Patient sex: M
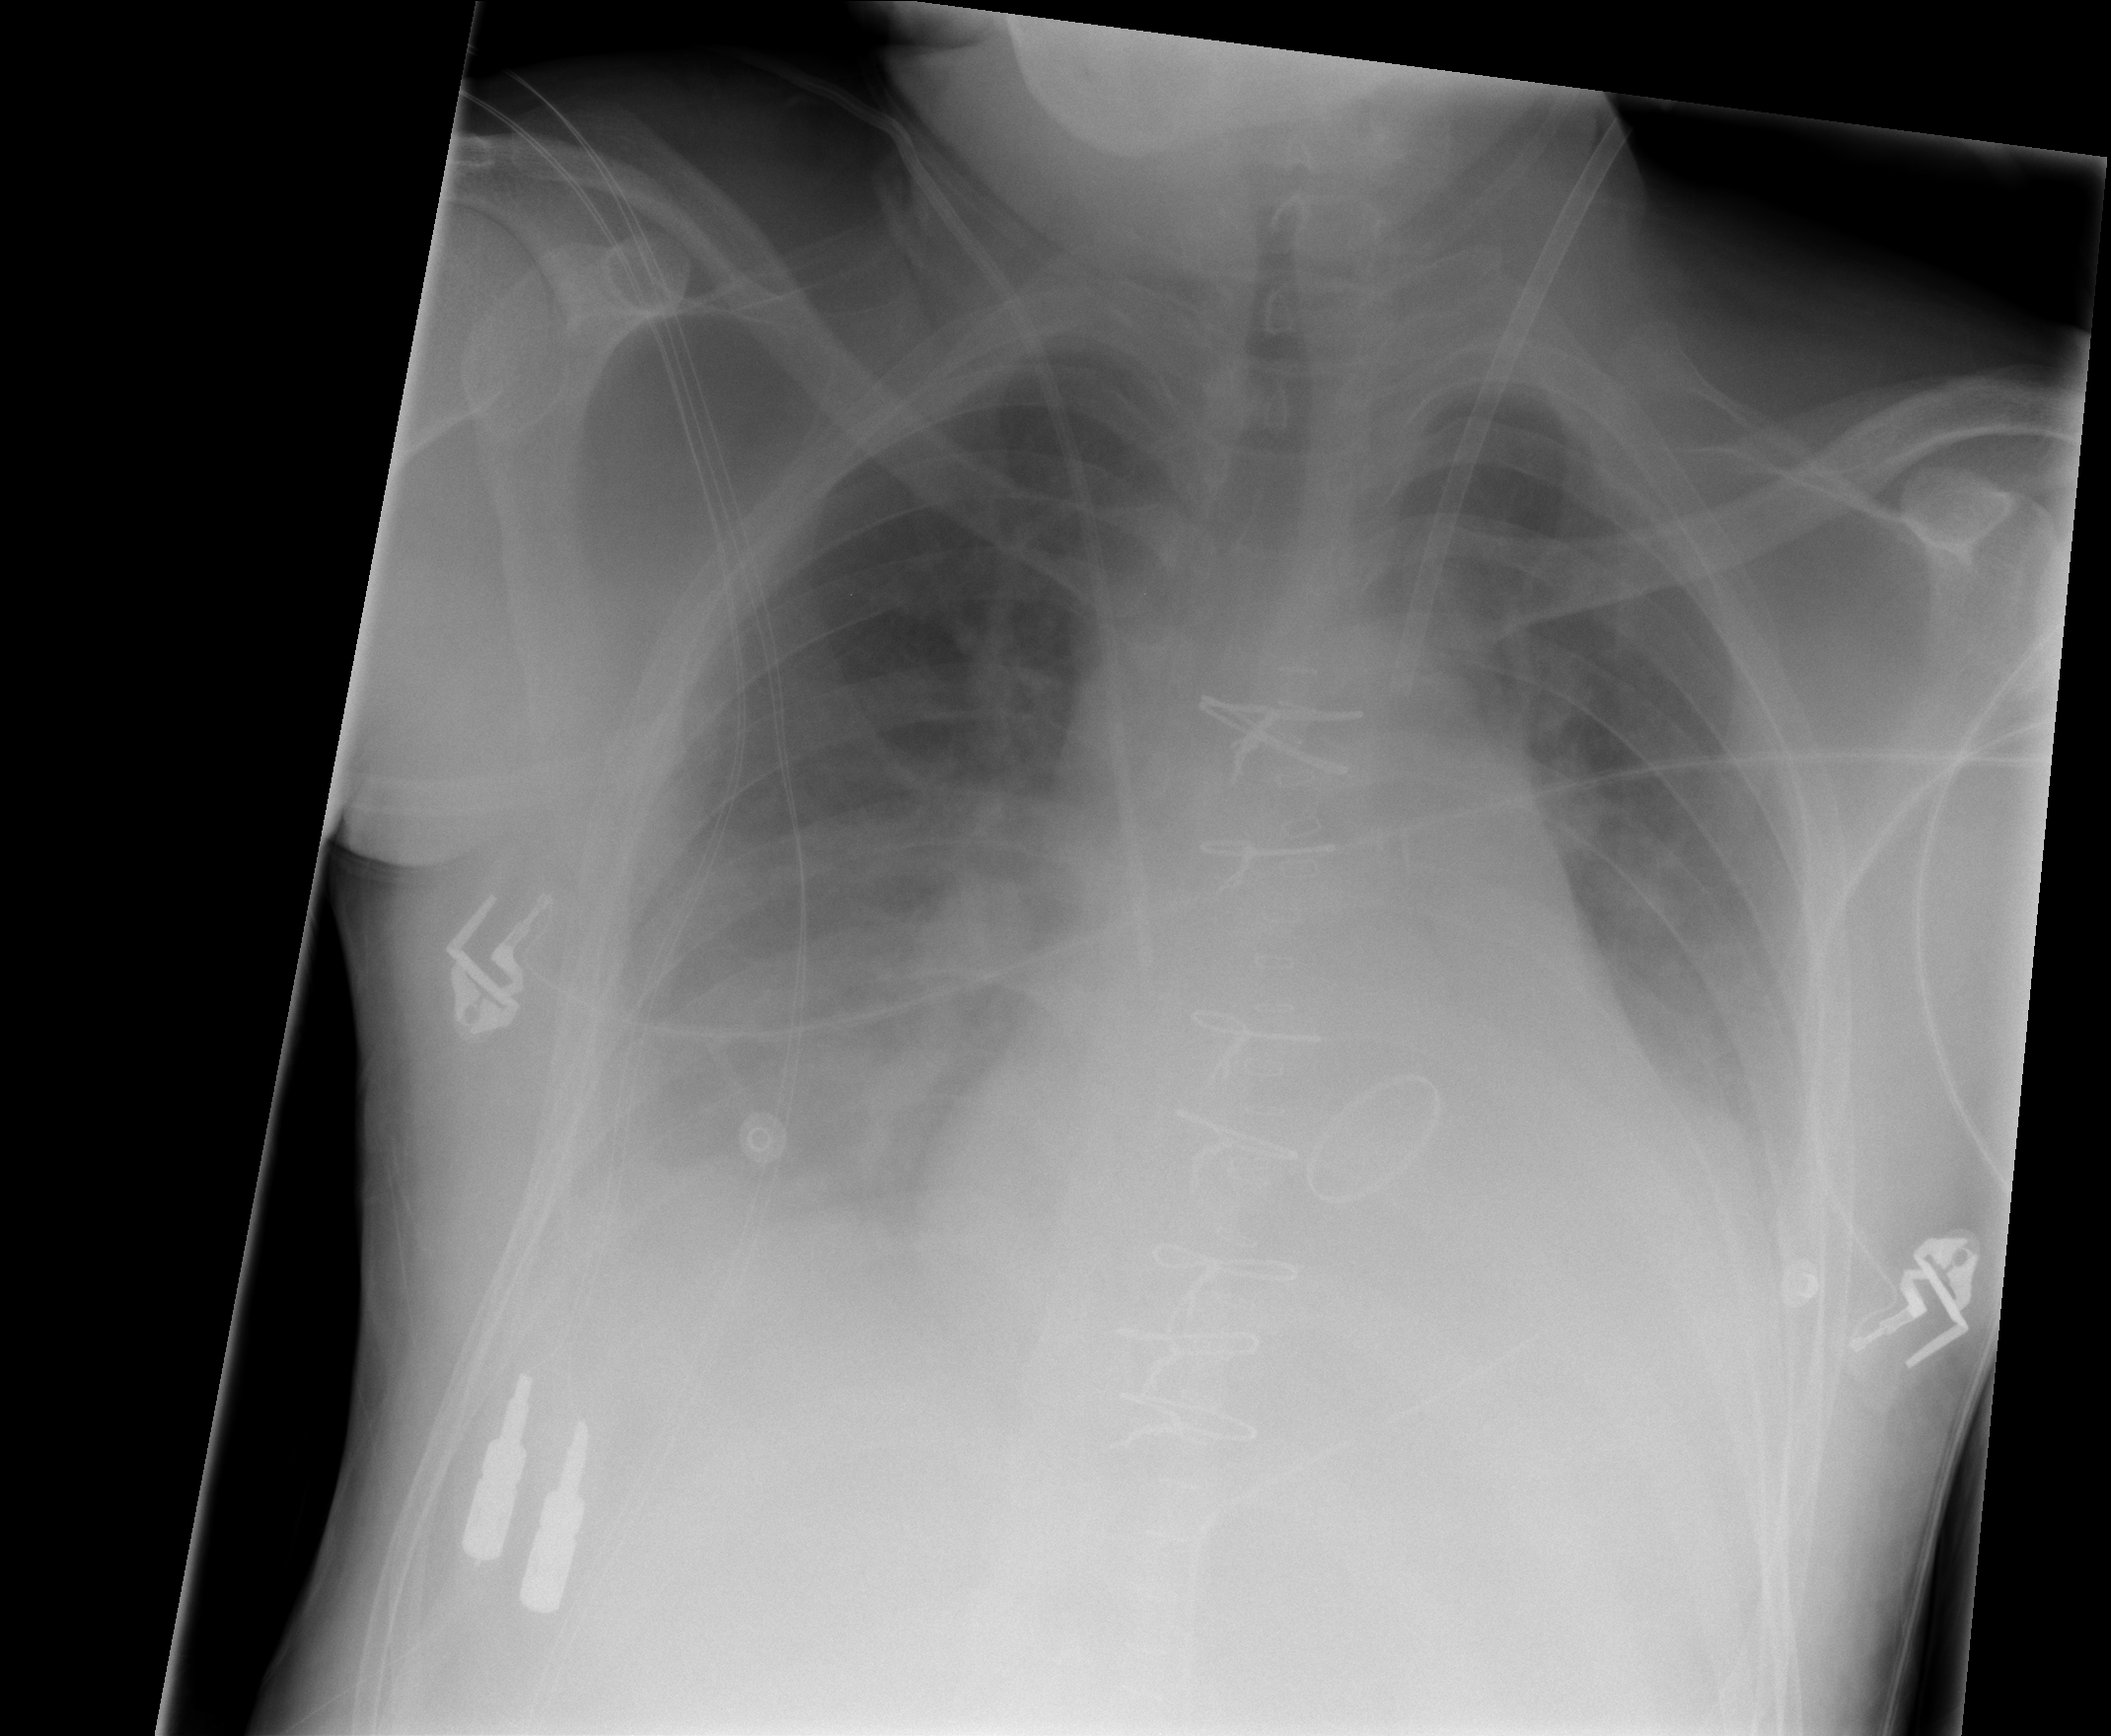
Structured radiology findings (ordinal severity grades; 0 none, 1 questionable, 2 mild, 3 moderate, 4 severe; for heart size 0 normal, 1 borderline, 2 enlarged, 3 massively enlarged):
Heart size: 2
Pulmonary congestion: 2
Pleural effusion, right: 2
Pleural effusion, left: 2
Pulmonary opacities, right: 0
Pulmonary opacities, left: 0
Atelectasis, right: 2
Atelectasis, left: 2